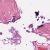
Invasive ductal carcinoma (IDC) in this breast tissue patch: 0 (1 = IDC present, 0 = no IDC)